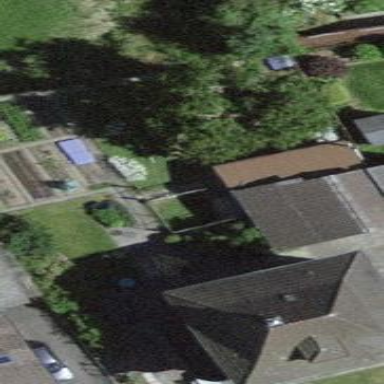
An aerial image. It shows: Garage.